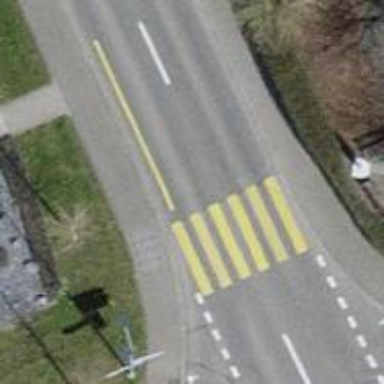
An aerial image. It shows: Uncontrolled zebra crossing with yellow markings on the road.